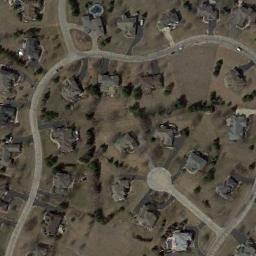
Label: medium_residential